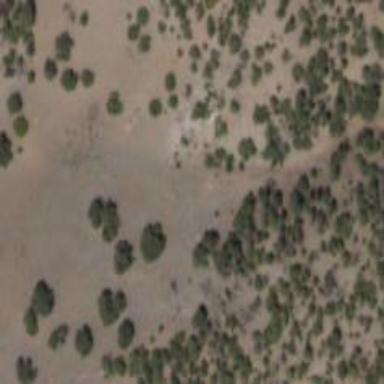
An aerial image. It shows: Patch of scrub vegetation.